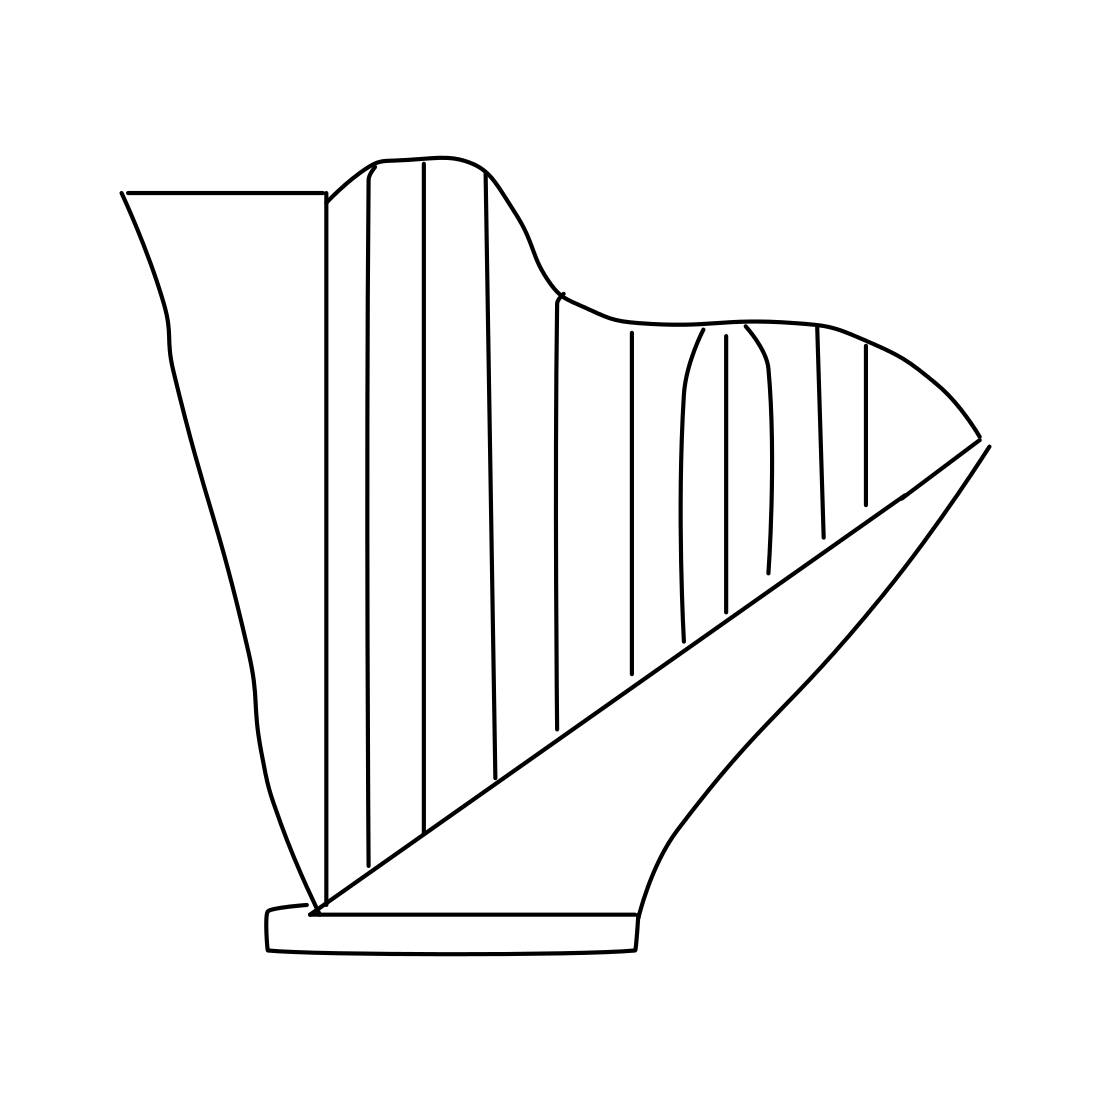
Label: harp